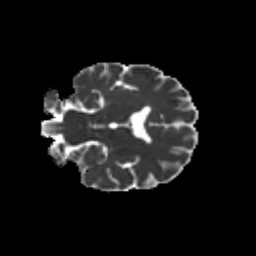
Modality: MD
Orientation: coronal
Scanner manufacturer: siemens
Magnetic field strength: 3 T
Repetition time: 9.2 s
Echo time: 0.084 s